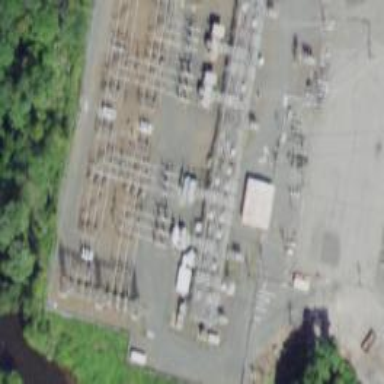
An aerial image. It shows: Switch used for power control.